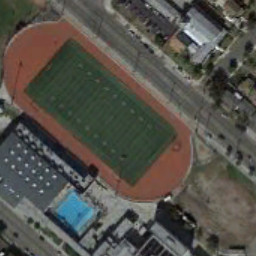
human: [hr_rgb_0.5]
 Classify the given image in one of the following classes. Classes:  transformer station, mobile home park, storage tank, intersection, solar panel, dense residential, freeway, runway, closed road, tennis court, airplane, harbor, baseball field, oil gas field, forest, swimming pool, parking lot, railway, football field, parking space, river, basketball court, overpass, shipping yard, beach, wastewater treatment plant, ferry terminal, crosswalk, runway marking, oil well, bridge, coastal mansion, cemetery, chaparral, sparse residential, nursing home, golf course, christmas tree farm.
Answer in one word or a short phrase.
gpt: football field